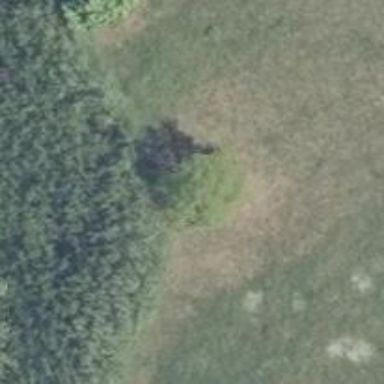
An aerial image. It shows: Beautiful tree in nature.